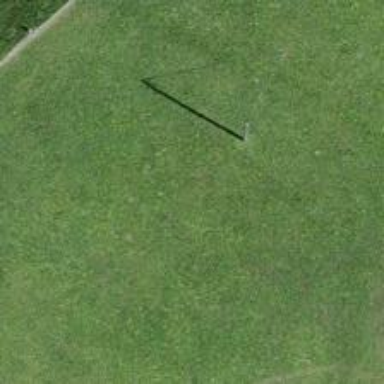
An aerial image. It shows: Power pole.